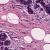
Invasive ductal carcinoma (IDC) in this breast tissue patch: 0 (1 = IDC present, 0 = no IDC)